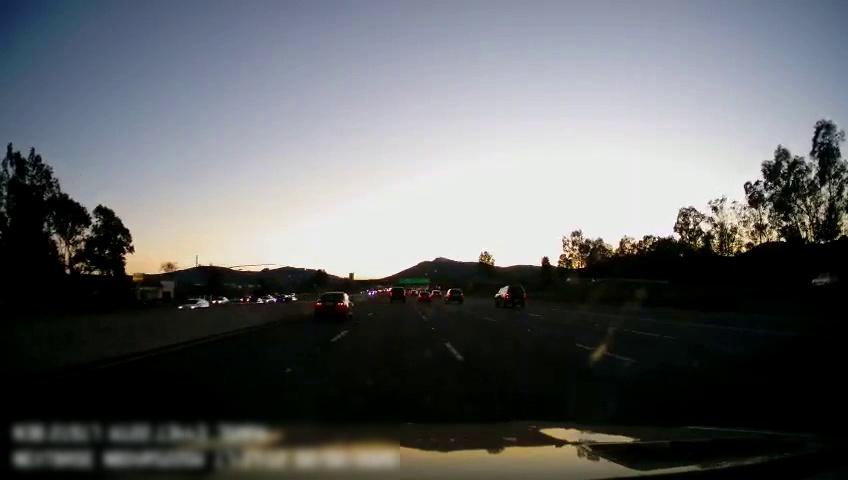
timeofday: Dusk/Dawn/Twilight
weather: Sunny
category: Drivable Space
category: Vehicles | SUV
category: Vehicles | Car
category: Vehicles | Car
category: Vehicles | Car
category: Vehicles | Car
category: Vehicles | Car
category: Vehicles | SUV
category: Vehicles | SUV
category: Vehicles | SUV
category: Vehicles | Car
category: Vehicles | SUV
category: Vehicles | Car
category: Lanes | Alternate Lane
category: Lanes | Current Lane
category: Lanes | Current Lane
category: Lanes | Alternate Lane
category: Lanes | Alternate Lane
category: Lanes | Alternate Lane